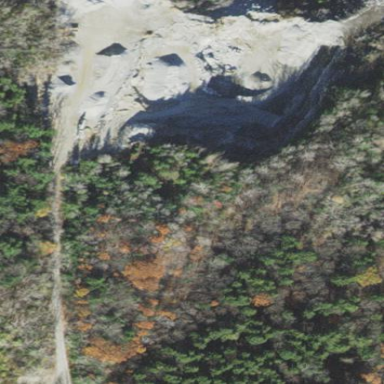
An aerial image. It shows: Quarry area marked as mine.